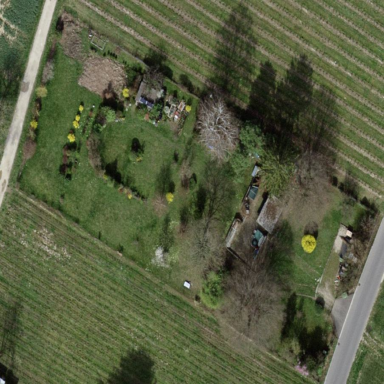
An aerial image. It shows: Garden that is leisure land.